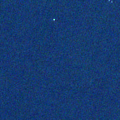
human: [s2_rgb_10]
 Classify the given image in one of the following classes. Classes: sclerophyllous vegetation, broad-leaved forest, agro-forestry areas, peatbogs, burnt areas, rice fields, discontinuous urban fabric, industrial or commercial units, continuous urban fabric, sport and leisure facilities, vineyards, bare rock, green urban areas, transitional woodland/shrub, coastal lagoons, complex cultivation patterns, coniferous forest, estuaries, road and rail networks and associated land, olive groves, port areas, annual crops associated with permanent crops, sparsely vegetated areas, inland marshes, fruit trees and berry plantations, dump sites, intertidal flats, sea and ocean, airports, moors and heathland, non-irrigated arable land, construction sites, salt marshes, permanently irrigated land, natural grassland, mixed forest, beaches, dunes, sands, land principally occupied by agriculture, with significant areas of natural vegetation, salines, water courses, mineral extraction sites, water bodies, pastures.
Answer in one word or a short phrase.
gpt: sea and ocean